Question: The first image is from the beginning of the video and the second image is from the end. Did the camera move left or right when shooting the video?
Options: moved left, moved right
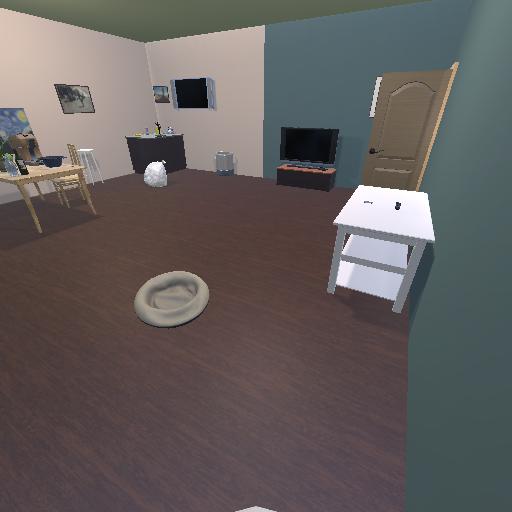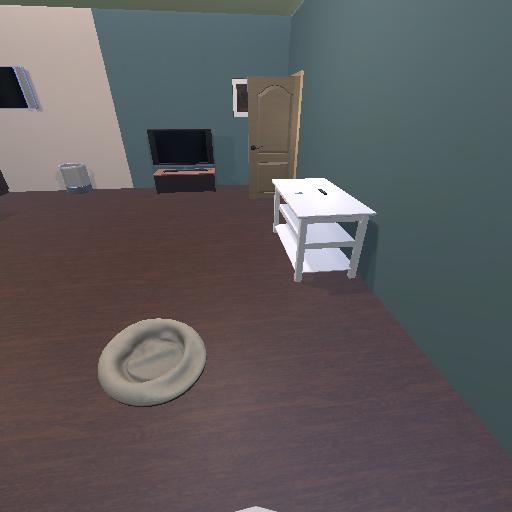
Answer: moved left